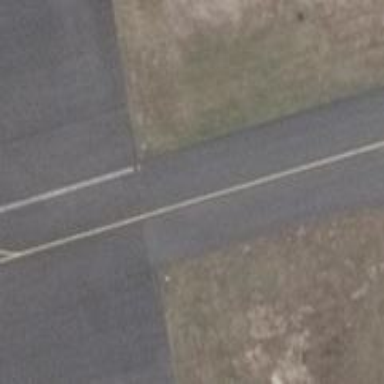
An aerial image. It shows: Taxiway edge marked with aviation lights.